Here is the wavelet time-frequency representation (scalogram) of a rolling-element bearing's vibration measurement. Diagnose the bearing from this image, choosing from: normal, inner_race, outer_race, ball.
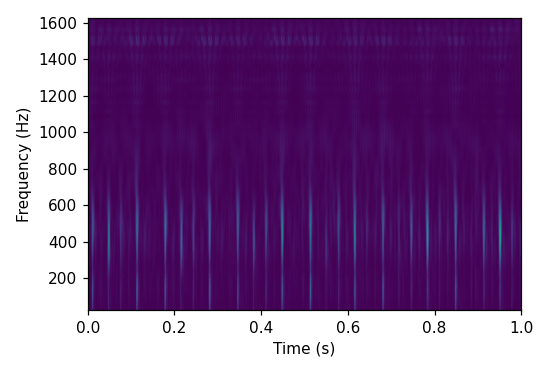
Answer: outer_race